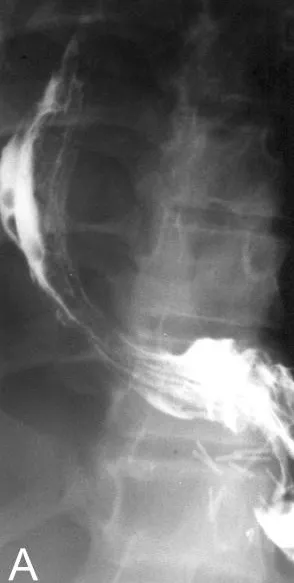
Barium swallow in a patient with cystic fibrosis following right pneumonectomy. B - A pancreatic enzyme capsule emptied of the enzymes and filled with barium (indicated by the arrow) is retained within the lower esophagus for several minutes.
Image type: radiology (x_ray)